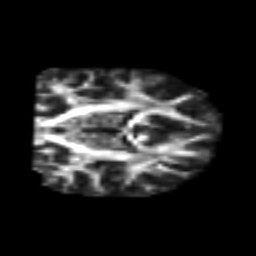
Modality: FA
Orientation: coronal
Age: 25
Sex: male
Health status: healthy